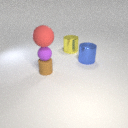
large blue metal cylinder behind small brown rubber cylinder